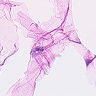
Metastatic tissue present: no